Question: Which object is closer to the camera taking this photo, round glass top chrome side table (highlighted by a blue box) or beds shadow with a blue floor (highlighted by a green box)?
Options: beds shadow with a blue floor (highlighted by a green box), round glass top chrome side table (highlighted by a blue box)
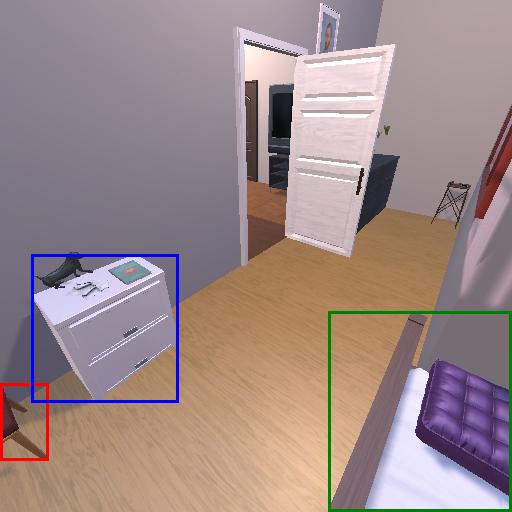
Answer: beds shadow with a blue floor (highlighted by a green box)